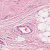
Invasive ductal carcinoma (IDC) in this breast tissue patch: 0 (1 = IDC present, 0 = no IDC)